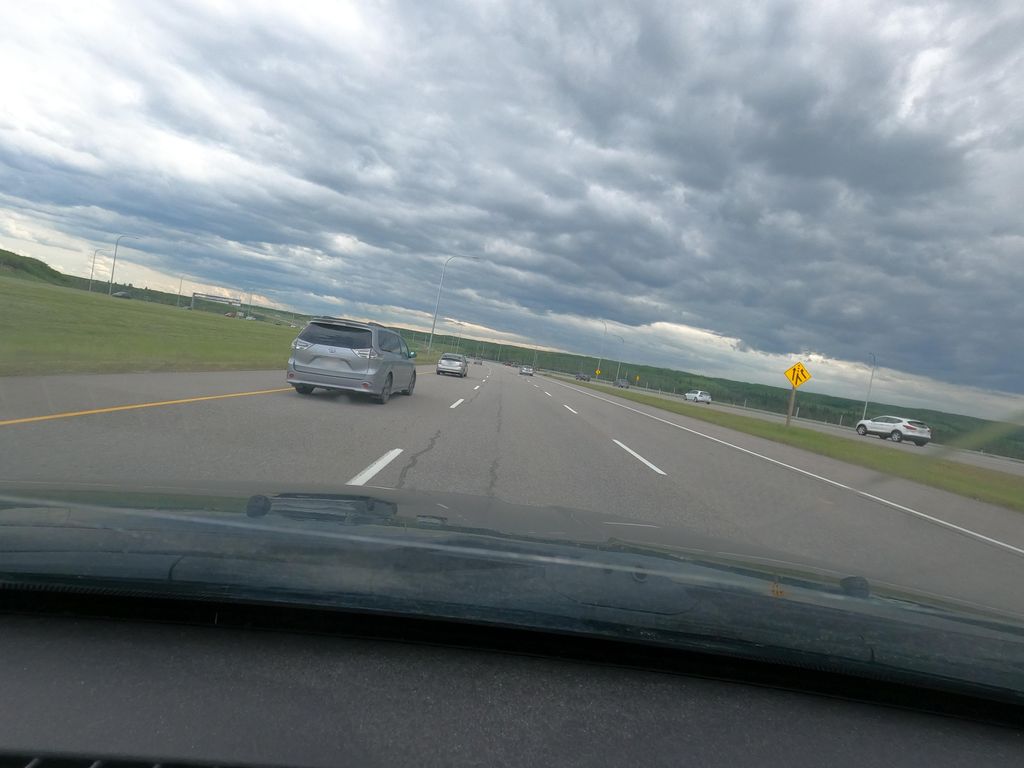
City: calgary